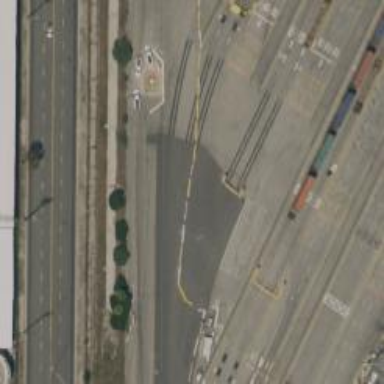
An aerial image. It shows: Railway yard used for servicing trains.